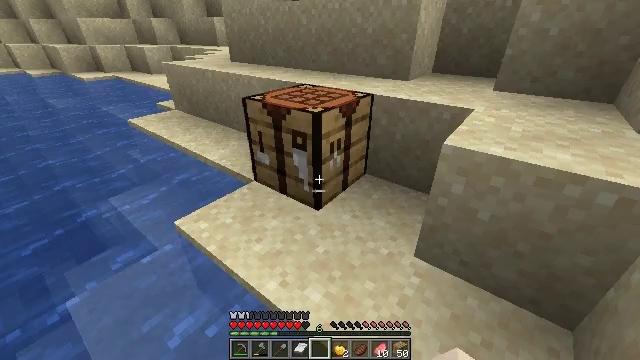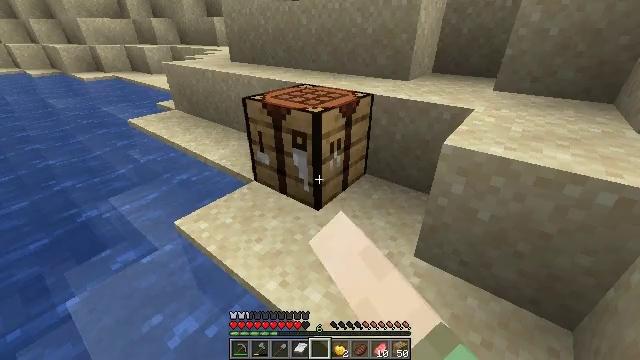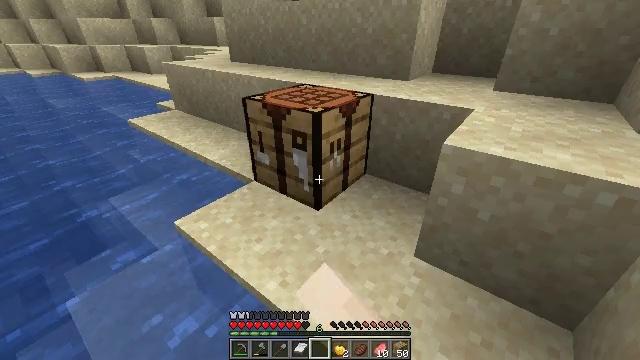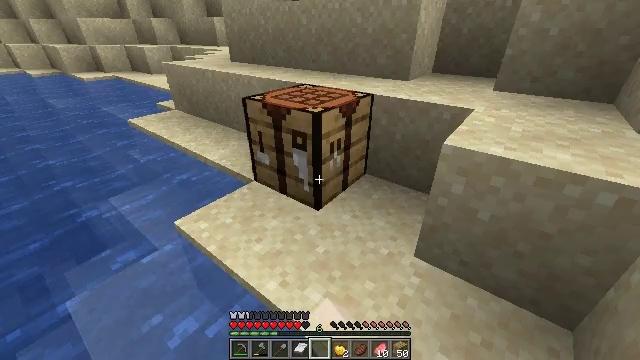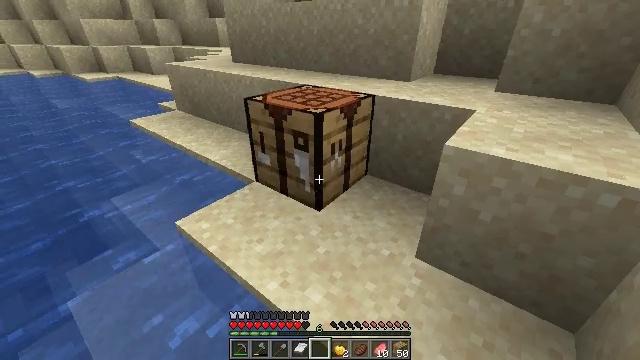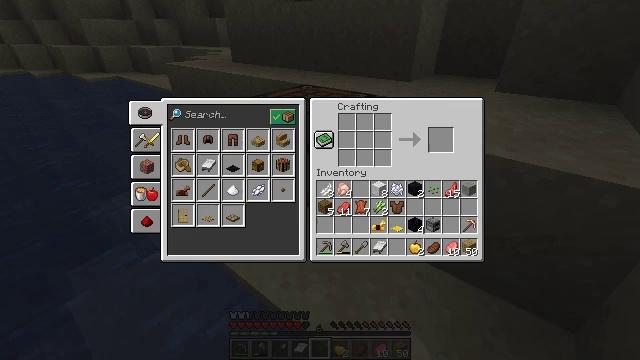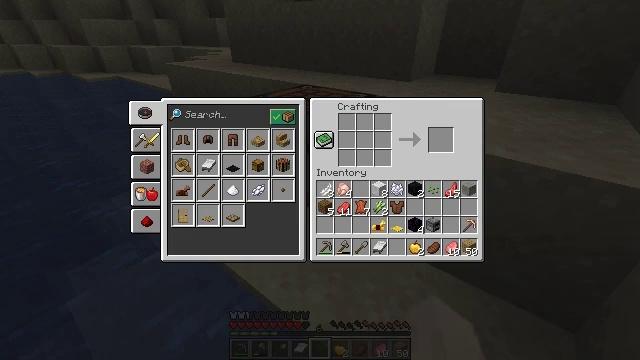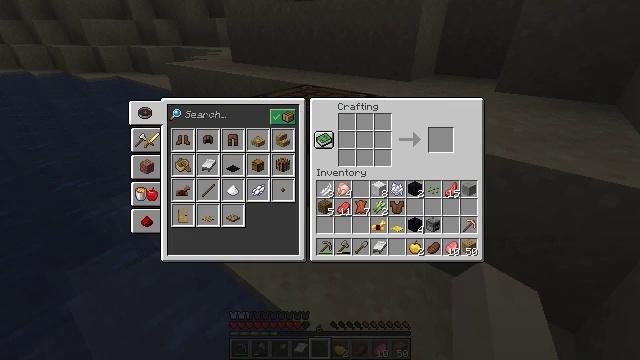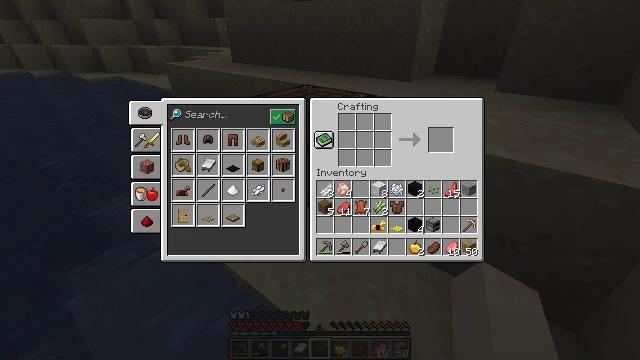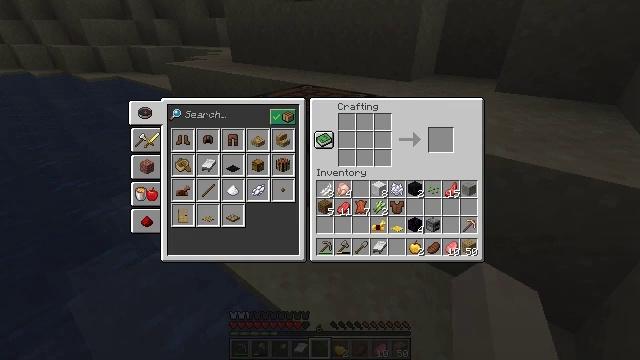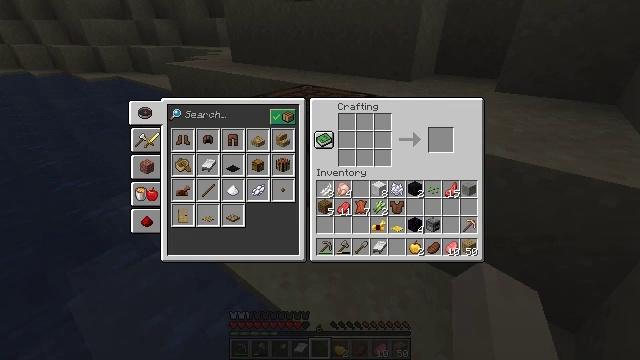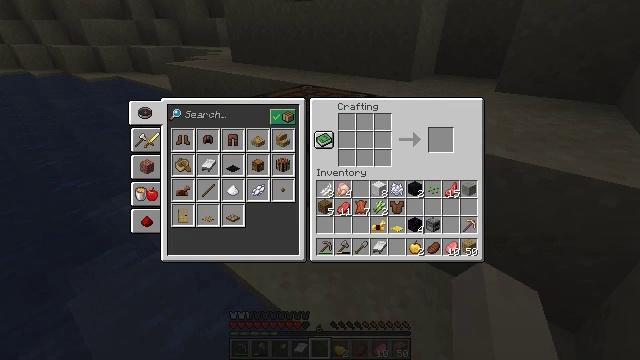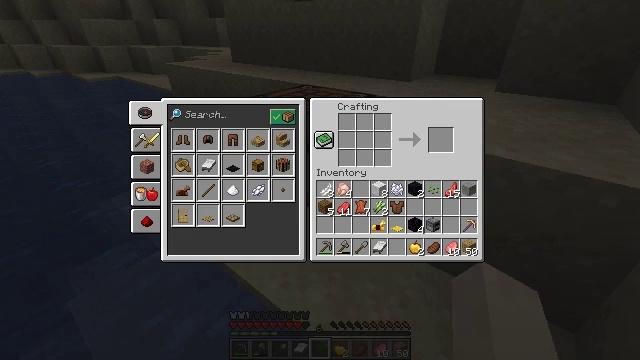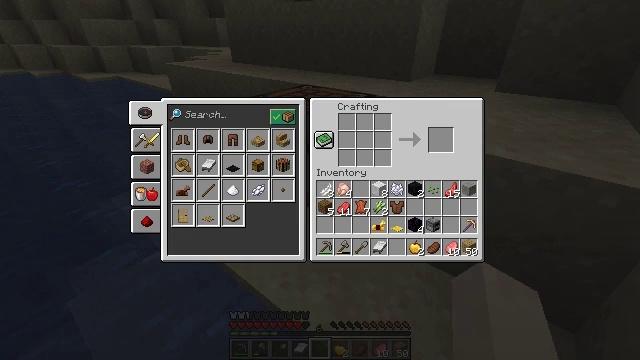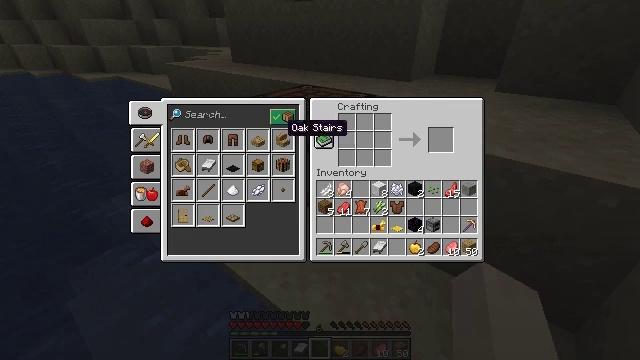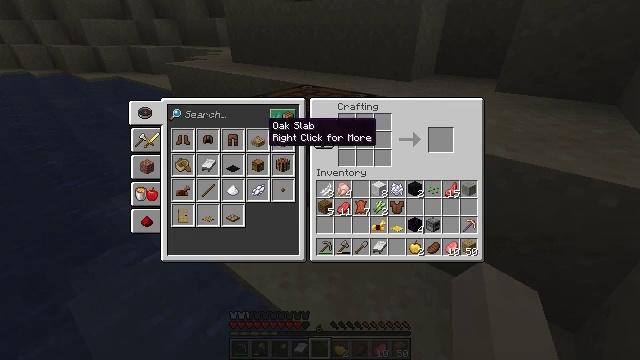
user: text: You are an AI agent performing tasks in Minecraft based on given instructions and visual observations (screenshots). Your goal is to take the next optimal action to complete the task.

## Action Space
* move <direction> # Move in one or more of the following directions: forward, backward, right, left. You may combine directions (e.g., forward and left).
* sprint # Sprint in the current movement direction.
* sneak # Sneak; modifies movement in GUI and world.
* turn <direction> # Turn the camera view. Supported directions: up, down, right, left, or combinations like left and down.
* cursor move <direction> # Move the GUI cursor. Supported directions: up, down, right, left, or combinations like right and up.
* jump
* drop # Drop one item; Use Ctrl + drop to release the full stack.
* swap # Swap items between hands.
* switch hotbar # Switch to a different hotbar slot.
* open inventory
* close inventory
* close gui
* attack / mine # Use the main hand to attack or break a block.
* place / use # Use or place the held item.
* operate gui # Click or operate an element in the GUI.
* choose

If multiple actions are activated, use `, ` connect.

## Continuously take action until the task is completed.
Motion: motion action
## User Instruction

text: Craft a spruce boat in the crafting table with spruce planks.
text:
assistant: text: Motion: use / place
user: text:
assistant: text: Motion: no_op
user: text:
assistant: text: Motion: no_op
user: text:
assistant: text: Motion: no_op
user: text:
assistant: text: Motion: open gui
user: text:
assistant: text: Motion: no_op
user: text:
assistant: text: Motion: cursor move up
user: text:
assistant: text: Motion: cursor move left
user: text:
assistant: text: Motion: no_op
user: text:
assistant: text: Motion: no_op
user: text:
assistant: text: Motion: no_op
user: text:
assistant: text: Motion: cursor move up
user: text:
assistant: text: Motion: cursor move left
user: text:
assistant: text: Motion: cursor move left
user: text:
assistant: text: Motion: cursor move left
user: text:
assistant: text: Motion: no_op
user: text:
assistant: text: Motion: no_op
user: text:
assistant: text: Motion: no_op
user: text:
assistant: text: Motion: no_op
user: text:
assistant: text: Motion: cursor move down
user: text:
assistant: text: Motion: cursor move down
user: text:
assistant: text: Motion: cursor move down
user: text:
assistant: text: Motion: cursor move down
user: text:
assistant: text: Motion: cursor move right and down
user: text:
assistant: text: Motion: no_op
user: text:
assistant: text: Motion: no_op
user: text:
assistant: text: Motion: no_op
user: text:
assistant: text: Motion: no_op
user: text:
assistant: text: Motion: no_op
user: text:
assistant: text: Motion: no_op